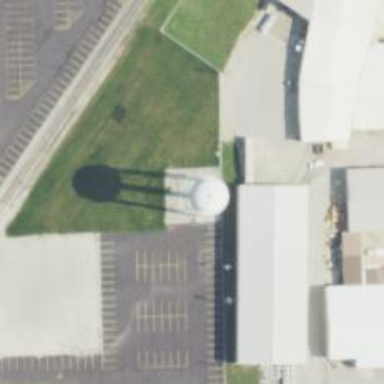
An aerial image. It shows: Water tower that is man-made.